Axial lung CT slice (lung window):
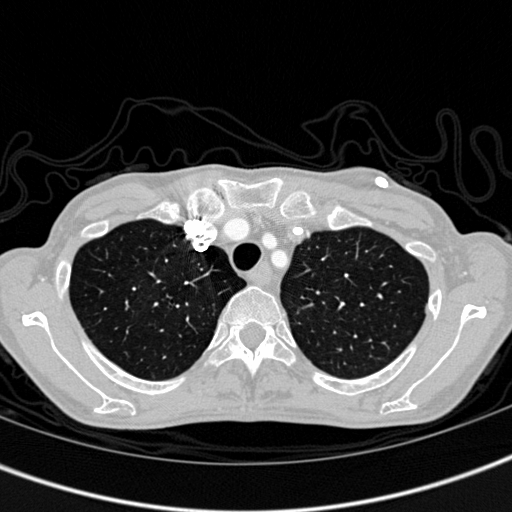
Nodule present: no